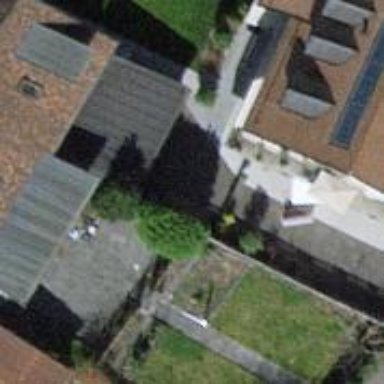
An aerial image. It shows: Urban tree with needle-leaved evergreen.